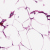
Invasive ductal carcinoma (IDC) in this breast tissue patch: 0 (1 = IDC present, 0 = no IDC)